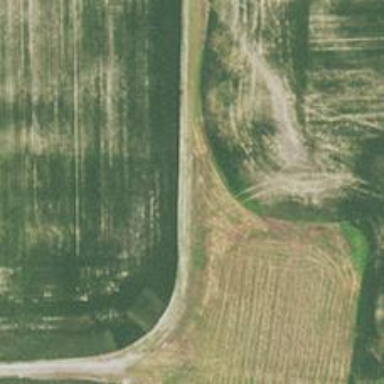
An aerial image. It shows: Disused road.